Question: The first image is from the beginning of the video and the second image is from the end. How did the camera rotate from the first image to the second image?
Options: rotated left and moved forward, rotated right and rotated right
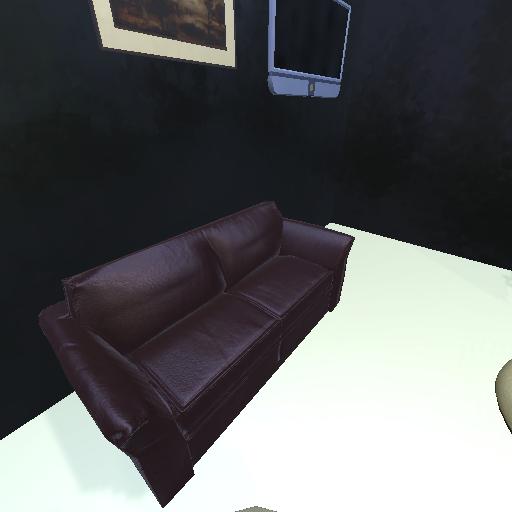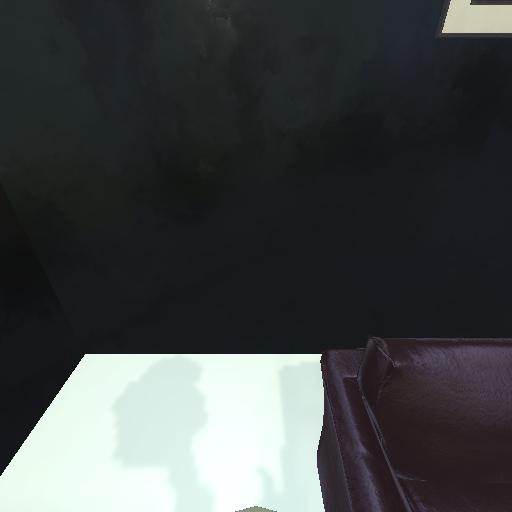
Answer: rotated left and moved forward